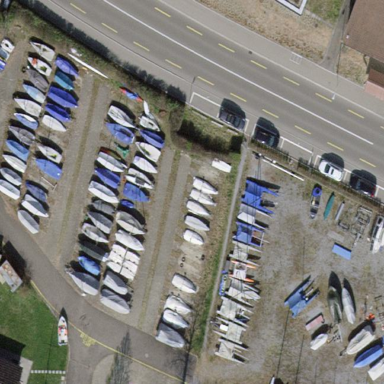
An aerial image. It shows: Boat storage area.